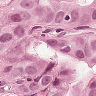
Metastatic tissue present: yes